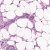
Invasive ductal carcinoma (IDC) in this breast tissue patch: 1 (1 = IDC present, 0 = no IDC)